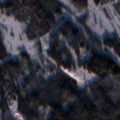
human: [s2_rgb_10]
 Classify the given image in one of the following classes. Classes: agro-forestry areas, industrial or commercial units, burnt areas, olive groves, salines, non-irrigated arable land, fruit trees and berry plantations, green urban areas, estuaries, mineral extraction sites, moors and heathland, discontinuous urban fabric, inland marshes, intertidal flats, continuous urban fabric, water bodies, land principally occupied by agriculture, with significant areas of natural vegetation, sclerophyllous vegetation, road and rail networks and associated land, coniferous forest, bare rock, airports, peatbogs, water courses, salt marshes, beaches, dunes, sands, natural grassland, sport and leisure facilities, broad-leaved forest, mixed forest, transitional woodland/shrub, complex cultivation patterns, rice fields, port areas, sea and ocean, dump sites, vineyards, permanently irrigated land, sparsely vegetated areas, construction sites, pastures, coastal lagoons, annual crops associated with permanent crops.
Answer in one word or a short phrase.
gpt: coniferous forest, mixed forest, transitional woodland/shrub